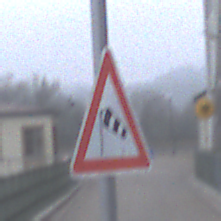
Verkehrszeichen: SeitenwindVonLinks
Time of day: MorningAfternoon
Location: Outdoor (Suburban)
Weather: Overcast
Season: NotSpecified
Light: Natural